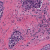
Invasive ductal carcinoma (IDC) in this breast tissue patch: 0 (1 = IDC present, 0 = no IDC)